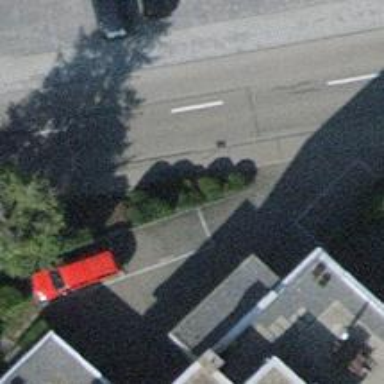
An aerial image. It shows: Residential road with asphalt surface and sidewalk on the left.